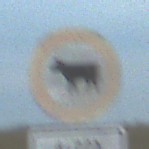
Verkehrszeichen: VerbotViehtrieb
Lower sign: ZeitangabenMitBeschraenkungAufWochentage4
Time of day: SunriseSunset
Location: Outdoor (RoadRail)
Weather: PartlyCloudy
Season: NotSpecified
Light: Natural